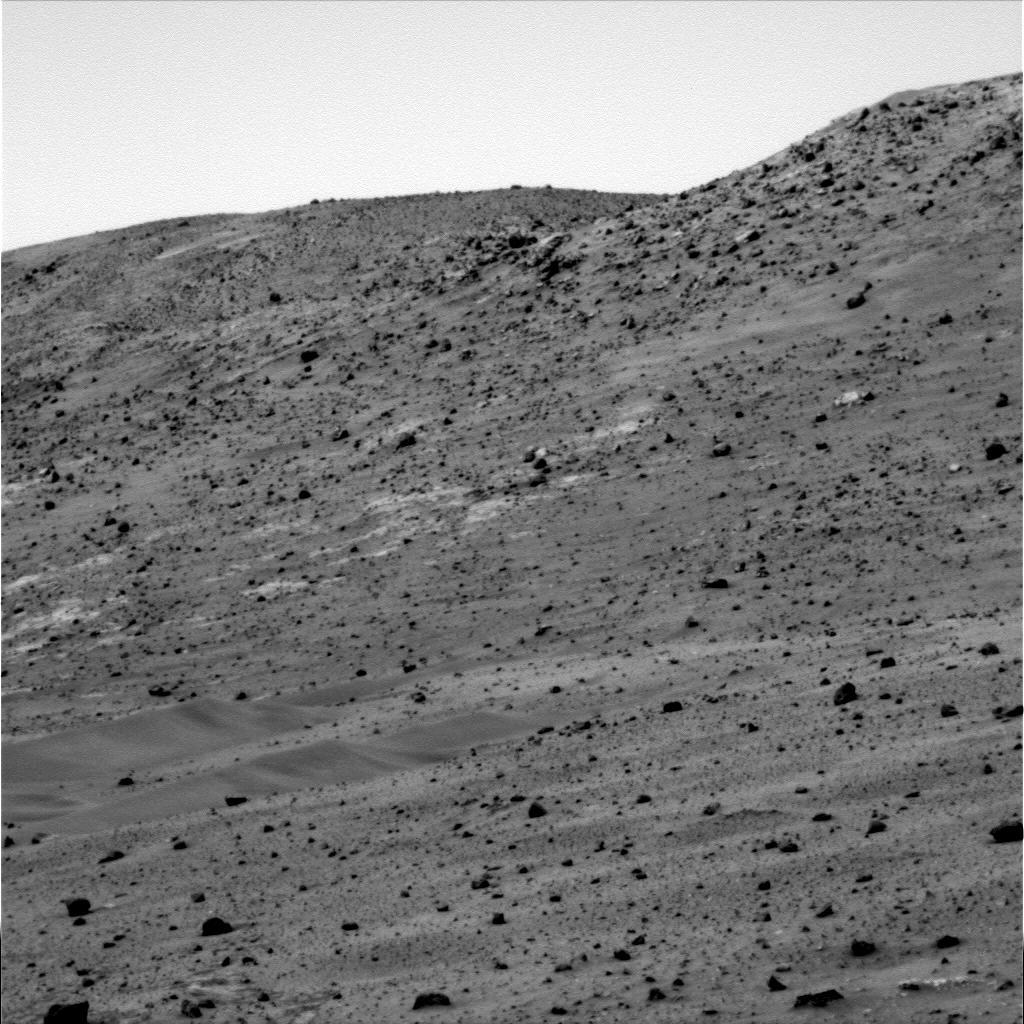
Terrain classes present: Gravel / Sand / Soil, Rock, Sky / Distant Mountains